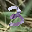
Label: 3